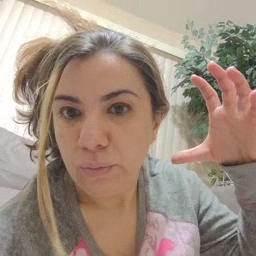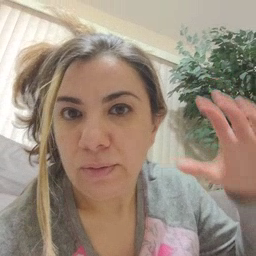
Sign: radio